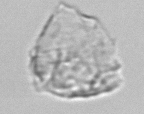
Label: detritus_transparent